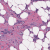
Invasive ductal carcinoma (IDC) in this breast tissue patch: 1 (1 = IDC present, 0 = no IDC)